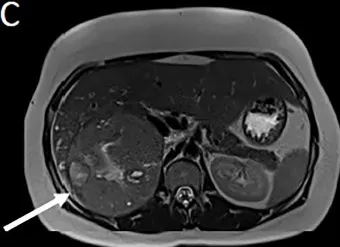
(C, F) Axial T2-weighted HASTE images. (A-C) A large mixed signal mass, again suspected to arise from the upper pole of the right kidney. 2A demonstrates contrast-enhancement within the liver parenchyma adjacent to the mass, which was initially suspected to represent hepatic parenchymal invasion.
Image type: radiology (mri)